Chest X-ray. View position: PA
Patient age: 66
Patient sex: F
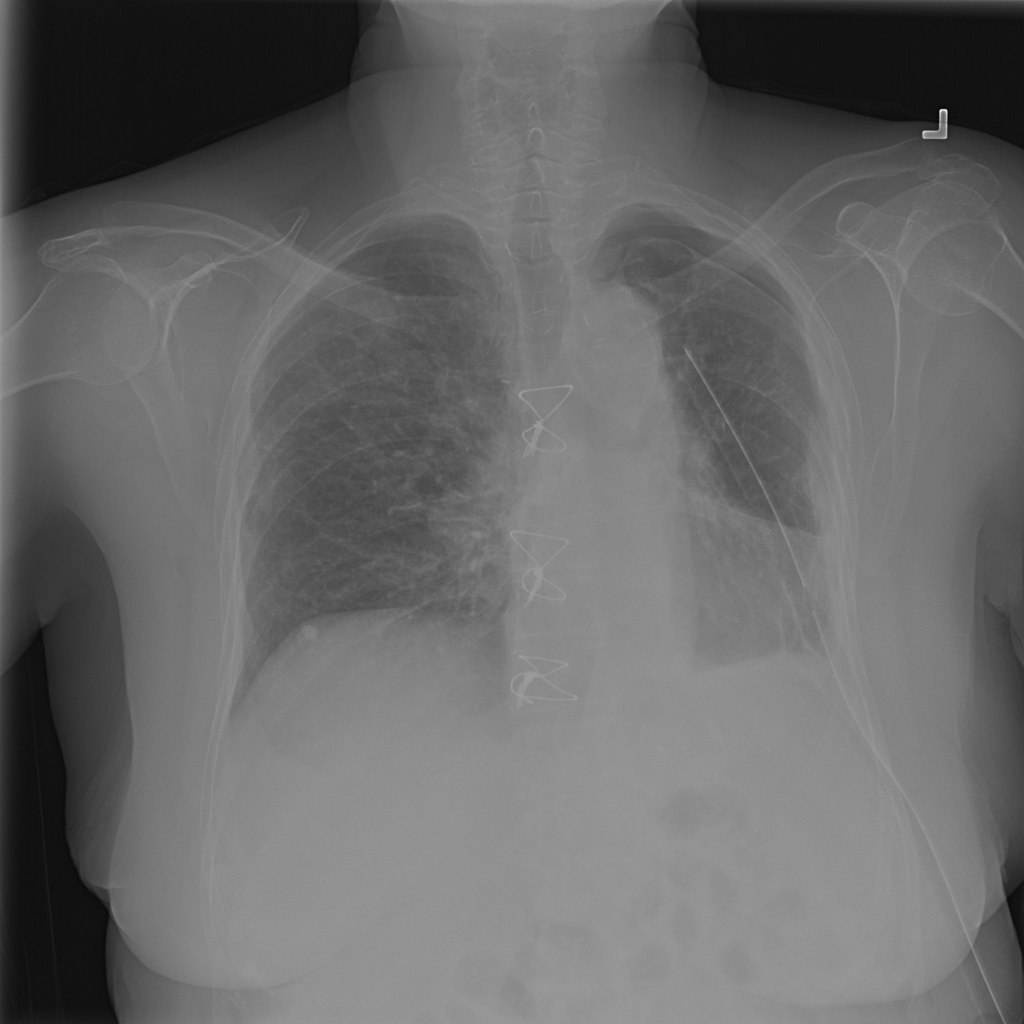
Finding: Pneumothorax